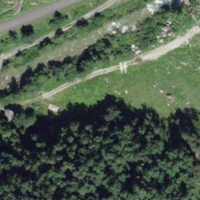
EUNIS habitat code: 32
Species observed at this site:
Nymphalis antiopa
Urtica dioica
Rumex alpinus